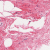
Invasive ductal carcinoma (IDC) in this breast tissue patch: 0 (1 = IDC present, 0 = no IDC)